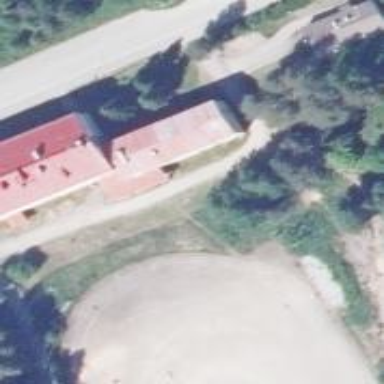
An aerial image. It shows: School building.